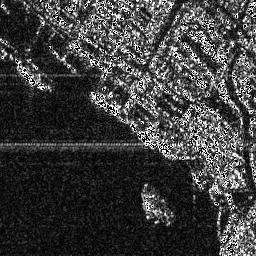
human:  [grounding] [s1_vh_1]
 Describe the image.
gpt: In the satellite image, there is  <ref>1 medium ship </ref> <box>[[53, 73, 66, 87, 0]]</box> located at bottom,  <ref>1 medium ship </ref> <box>[[5, 24, 18, 35, 0]]</box> located at left,  <ref>2 medium ship </ref> <box>[[33, 34, 50, 48, 0], [50, 47, 62, 57, 0]]</box> located at center.